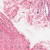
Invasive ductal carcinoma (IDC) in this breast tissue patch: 0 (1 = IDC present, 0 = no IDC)